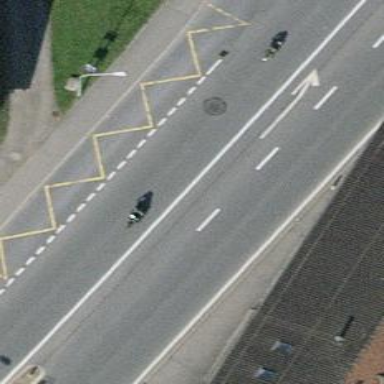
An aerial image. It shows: Secondary road with cycle track on the right side.